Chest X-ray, PA view. Patient: 22 years old, sex M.
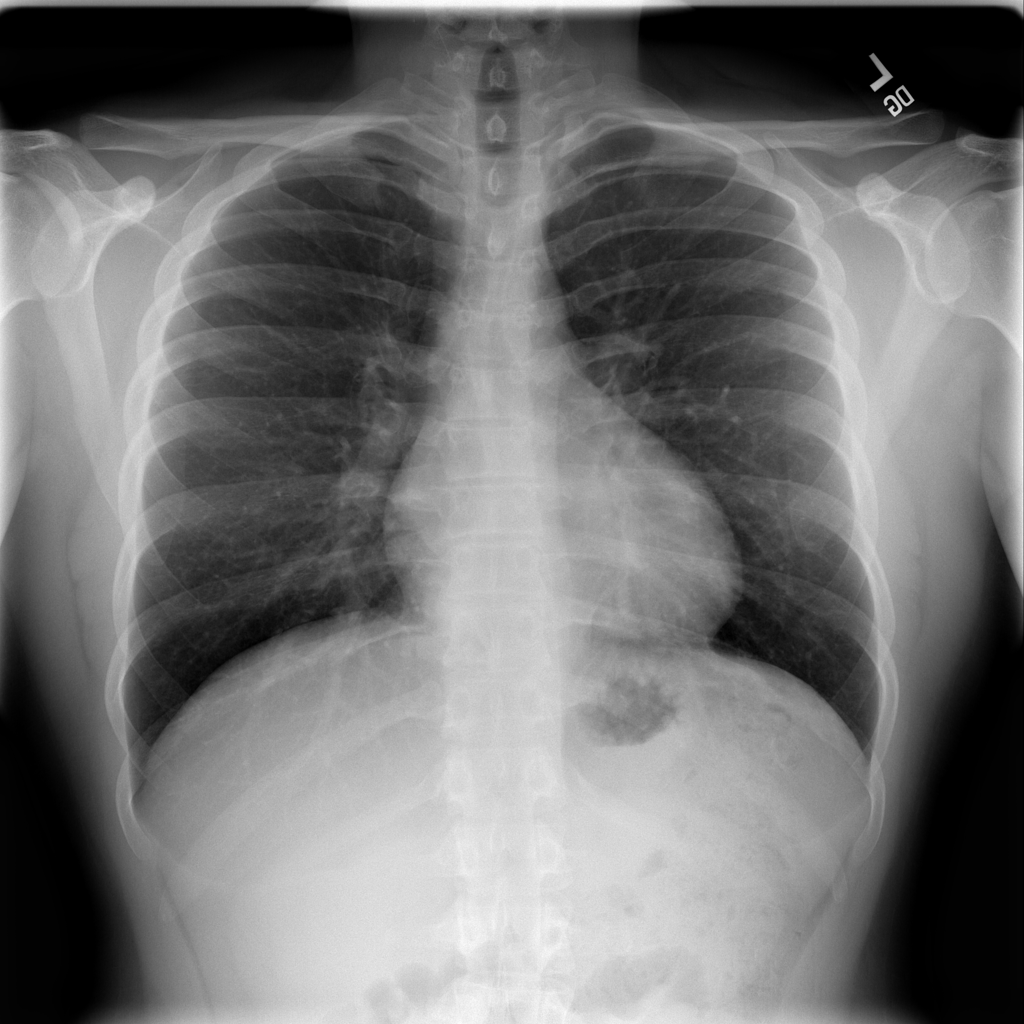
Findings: Mass